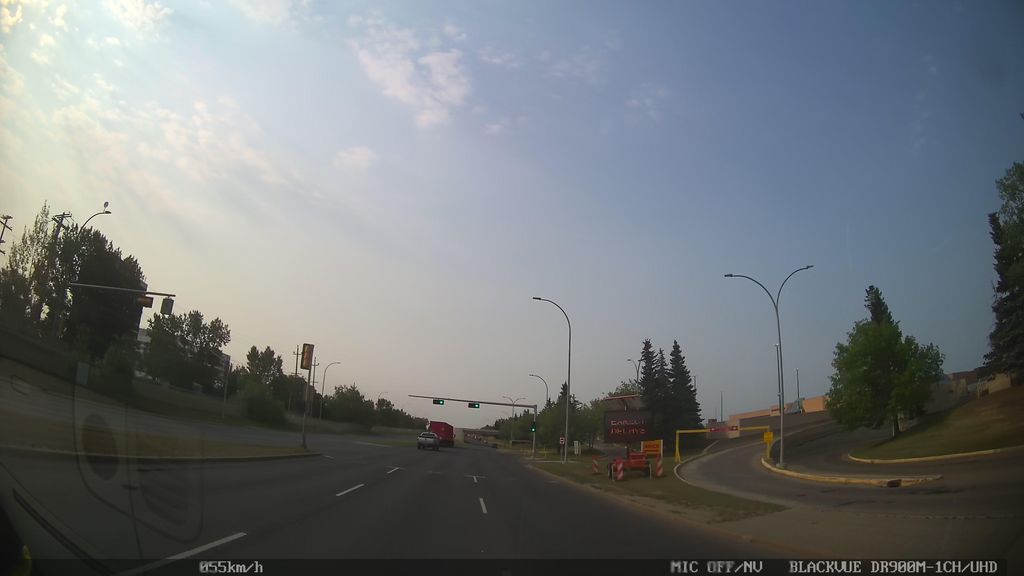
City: edmonton